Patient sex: M
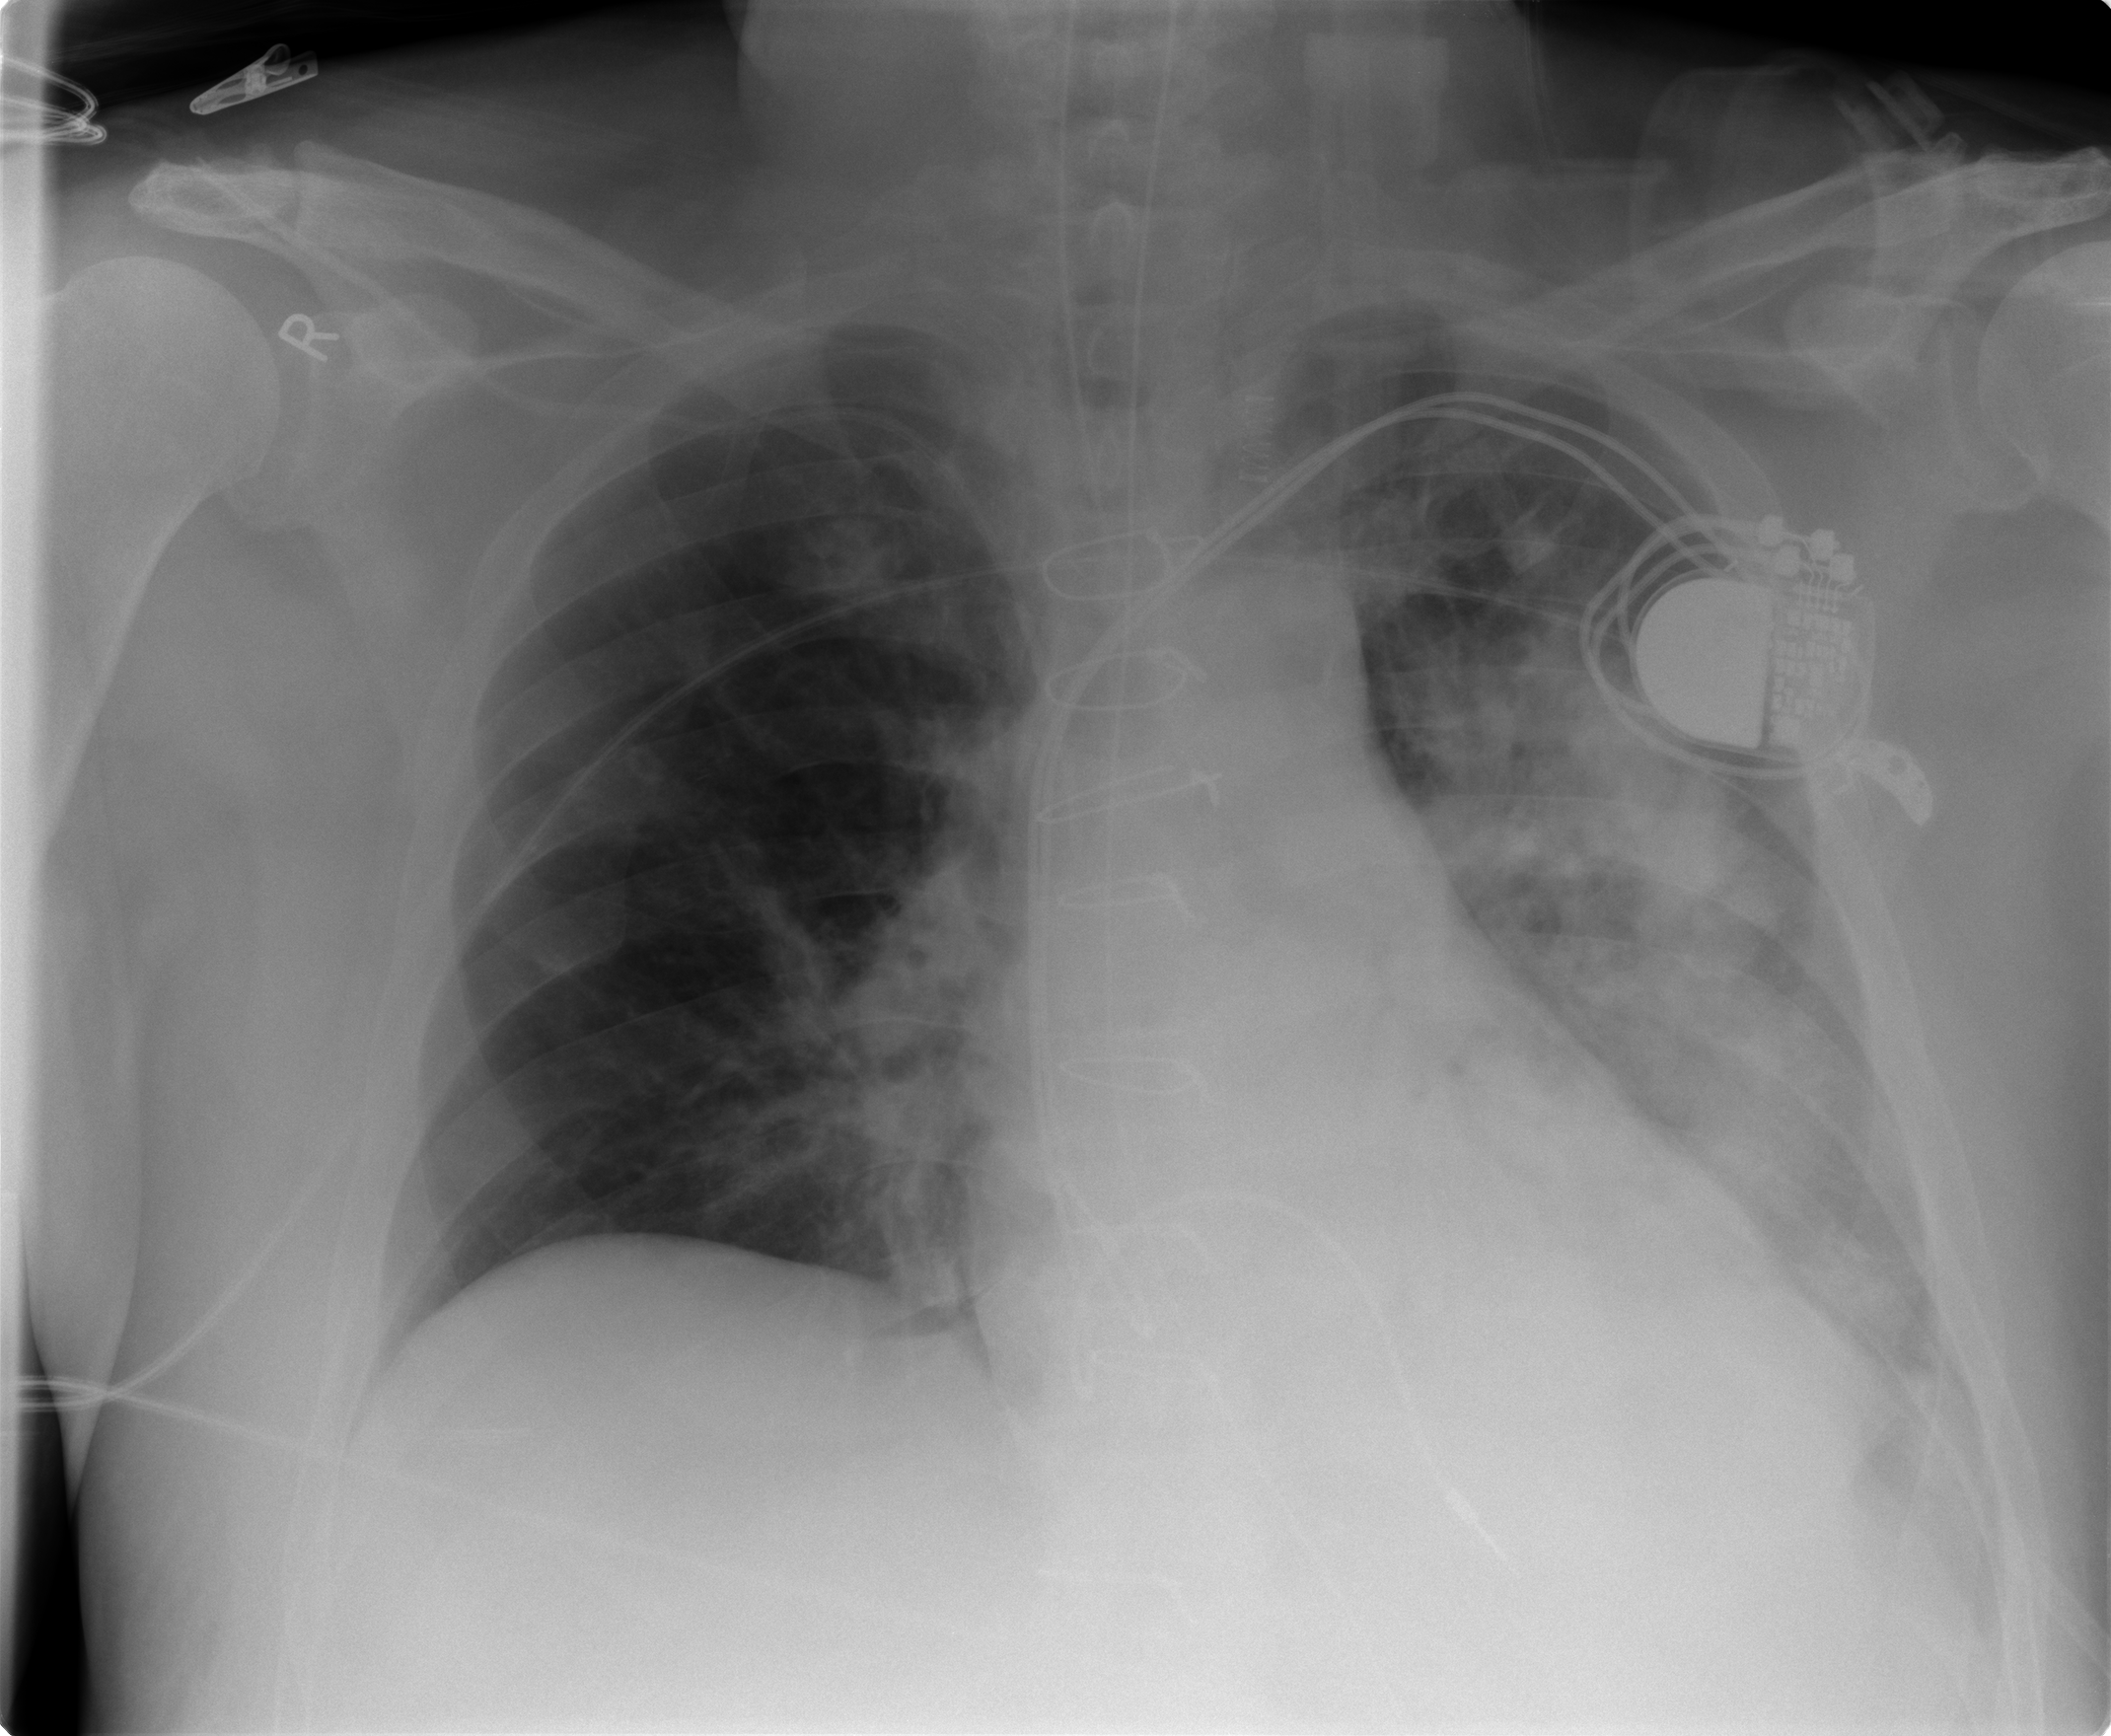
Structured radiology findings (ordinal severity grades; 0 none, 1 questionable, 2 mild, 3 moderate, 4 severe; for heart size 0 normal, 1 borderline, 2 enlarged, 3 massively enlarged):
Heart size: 2
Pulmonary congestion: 1
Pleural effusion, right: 0
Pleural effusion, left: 1
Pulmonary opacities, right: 2
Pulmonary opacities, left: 4
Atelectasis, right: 0
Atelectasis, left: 3